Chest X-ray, PA view. Patient: 47 years old, sex M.
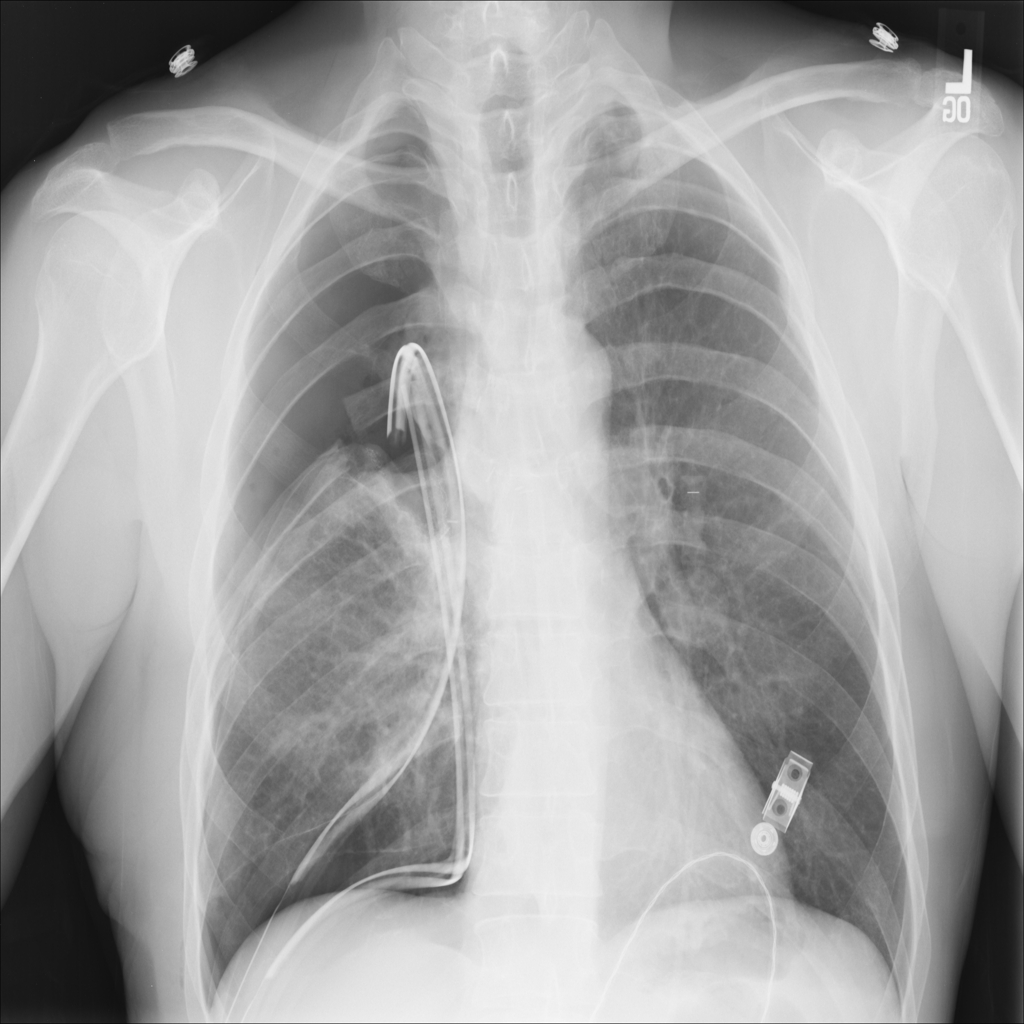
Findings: Atelectasis, Pneumothorax